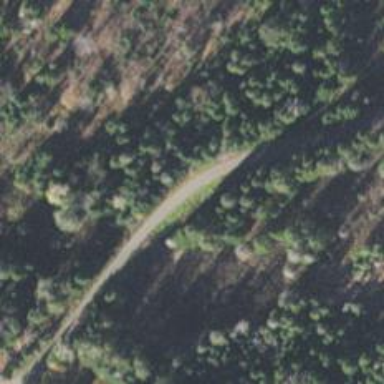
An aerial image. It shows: Path.